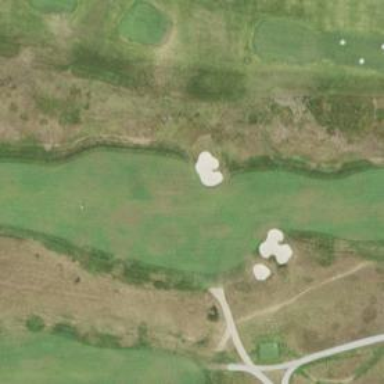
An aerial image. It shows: Rough area in golf course.